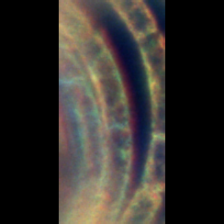
Taxon: Diatom_aggregate
Group: Diatoms